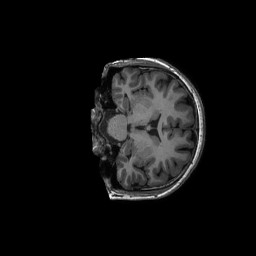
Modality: T1w
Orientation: coronal
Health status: ill
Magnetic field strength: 3 T